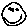
Label: smiley face